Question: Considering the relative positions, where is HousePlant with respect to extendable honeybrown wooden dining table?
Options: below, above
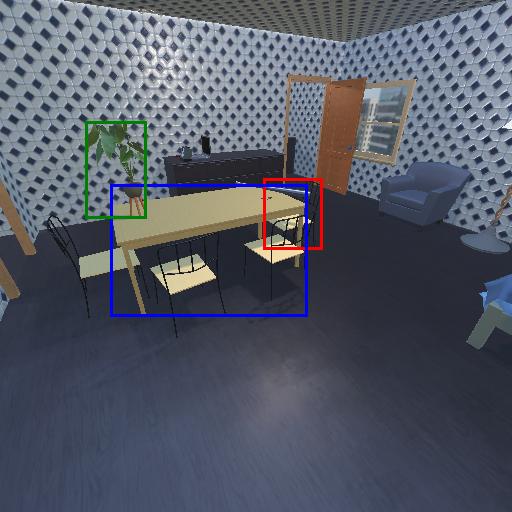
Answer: below